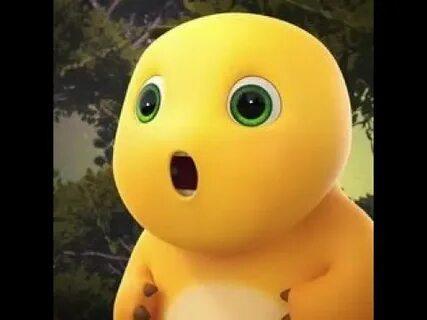
Label: nailong